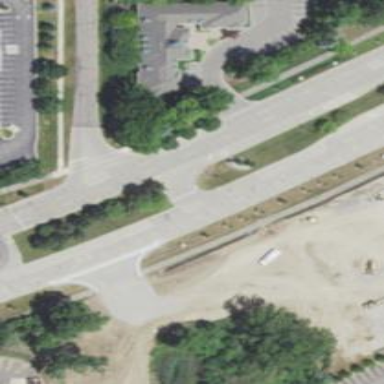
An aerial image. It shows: Secondary link road.